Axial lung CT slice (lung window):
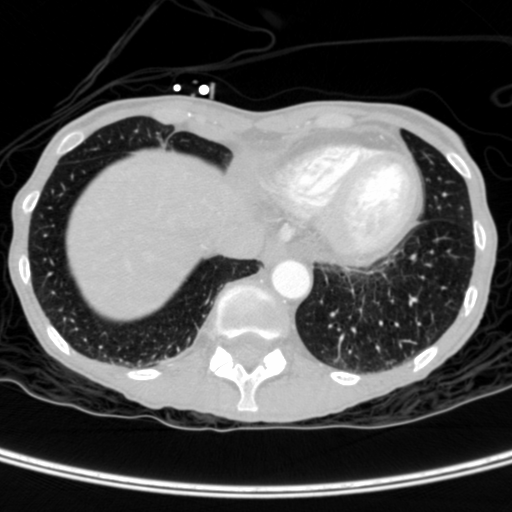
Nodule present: no